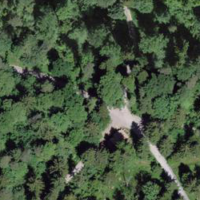
EUNIS habitat code: 43
Species observed at this site:
Galeopsis tetrahit
Lathyrus pratensis